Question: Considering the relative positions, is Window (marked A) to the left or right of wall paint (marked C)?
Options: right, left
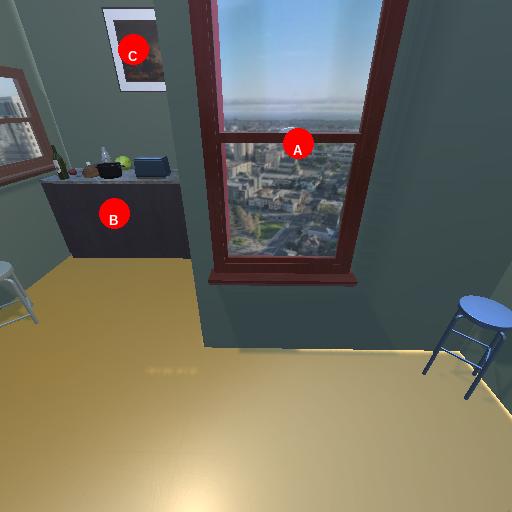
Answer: right